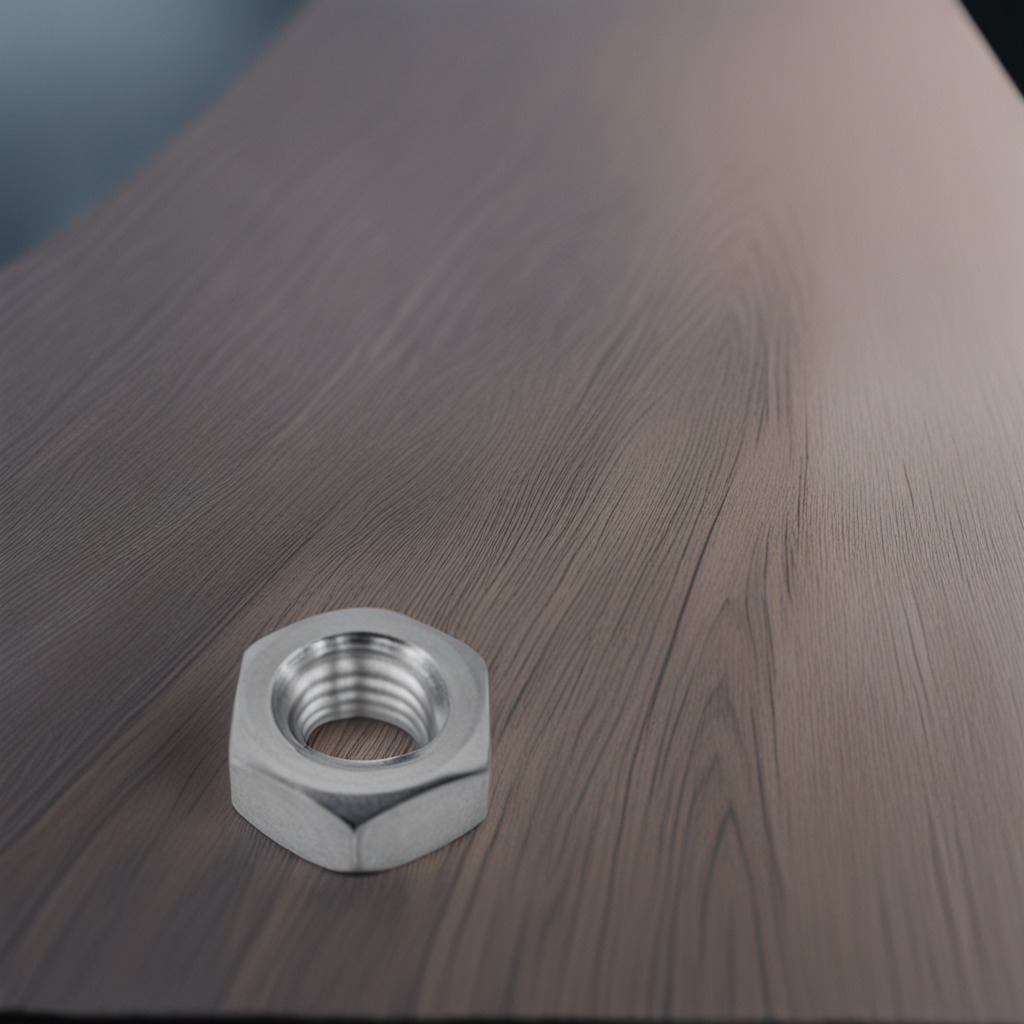
A metal nut is lying on a table in a small garage at twilight.